Question: this is what I have:

All the data that you see is saved in the localstorage. What I want now is that you can search and that all the sessions that are not equal to the search terms dissapear.
What is the best that I do? Search in the localstorage or search the html? (jquery/javascript)
HTML code:
'''
<div id="content_wrapper" class="">
<div id="mastersearch" class="container hide">
<input type="text" id="txtmastersearch">
<div id="searchresults">
</div>
</div>
<div id="content" style="height: 520px;">
<style>
h2 {
margin-bottom: 0;
}
ul {
margin-bottom: 0;
}
</style>
<div class="container">
<div class="row">
<div class="span12">
<input id="searchbox" class="span12" type="search" placeholder="Search...">
</div>
</div>
<div id="here" class="row">
<div class="span6"><h2 class="before-blocks">Wednesday 3 April 2013</h2><ul id="here" class="sessionlist blocks unstyled"><li class="contentblock has-thumb"><a href="http://test1niels.m.niels.tapcrowd.com/sessions/view/21115">0:00 - 0:00<span class="ellipsis name" style="width: 95%;" '=""><b>tweede</b></span><span class="ellipsis"><em></em></span></a></li></ul></div><div class="span6"><h2 class="before-blocks">Sunday 21 April 2013</h2><ul id="here" class="sessionlist blocks unstyled"><li class="contentblock has-thumb"><a href="http://test1niels.m.niels.tapcrowd.com/sessions/view/21117">12:00 - 15:00<span class="ellipsis name" style="width: 95%;" '=""><b>html5 session</b></span>
'''
Thanks in advance!
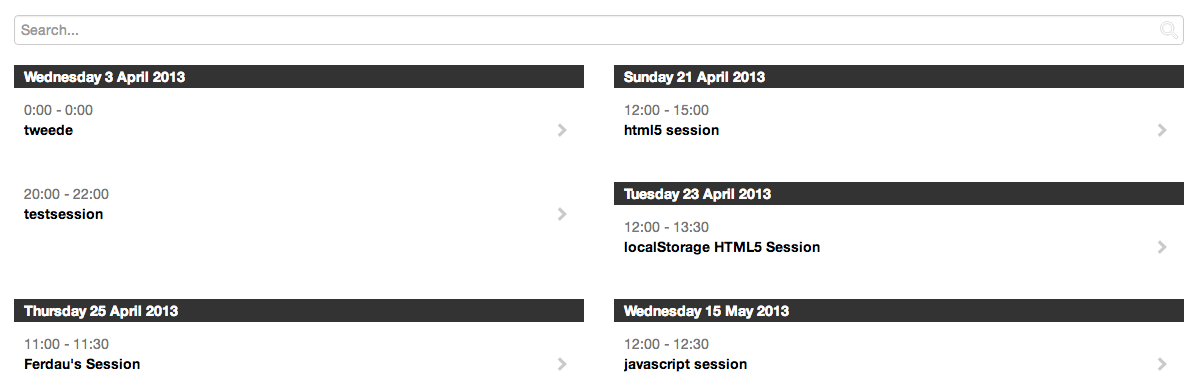
Answer: > What is the best that I do? Search in the localstorage or search the html? (jquery/javascript)
If you are asking about what to choose:
1. get data from LocalStorage;
2. parse DOM;
I that case, I guess, getting data directly from LocalStorage is better solution.
It's logically better, cause html is just presentation layer and getting data from View instead getting it from Model isn't ok.